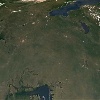
Label: land